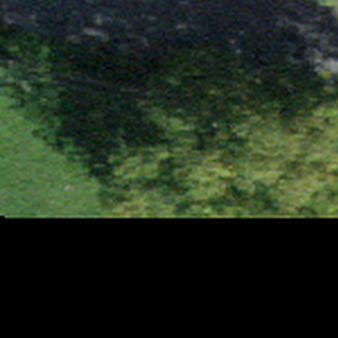
Label: other